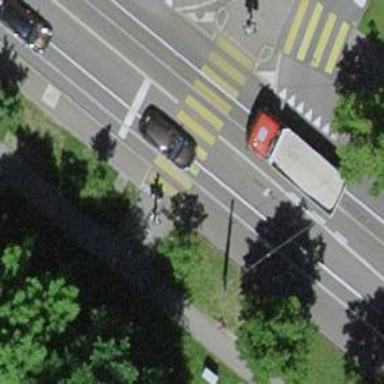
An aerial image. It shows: Road crossing with traffic signals.